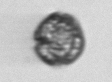
Label: Dinophyceae